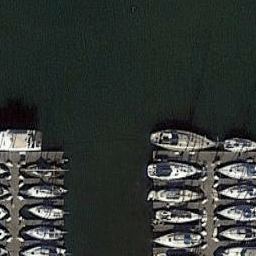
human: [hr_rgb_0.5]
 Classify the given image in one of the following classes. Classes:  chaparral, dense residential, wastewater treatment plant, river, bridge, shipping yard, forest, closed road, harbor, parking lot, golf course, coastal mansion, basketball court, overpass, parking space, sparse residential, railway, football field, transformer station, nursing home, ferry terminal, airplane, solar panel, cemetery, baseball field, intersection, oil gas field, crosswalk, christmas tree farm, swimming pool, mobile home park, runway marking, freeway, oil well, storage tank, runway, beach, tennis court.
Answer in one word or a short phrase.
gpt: harbor